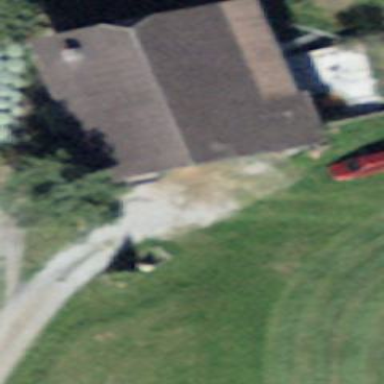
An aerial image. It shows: Farm building.